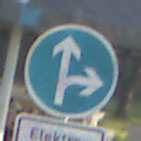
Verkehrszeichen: VorgeschriebeneFahrtrichtungGeradeausOderRechts
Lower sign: BesondereFahrzeugeUndTransportgueter11
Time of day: SunriseSunset
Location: Outdoor (Suburban)
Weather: PartlyCloudy
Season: NotSpecified
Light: Natural